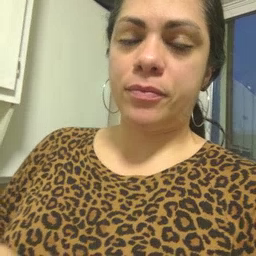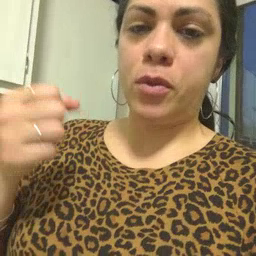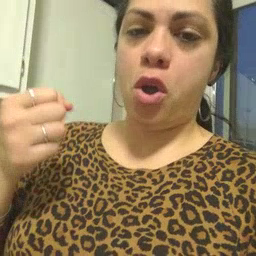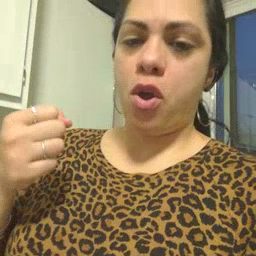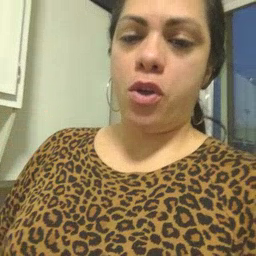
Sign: car